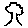
Label: tree